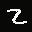
Label: 2